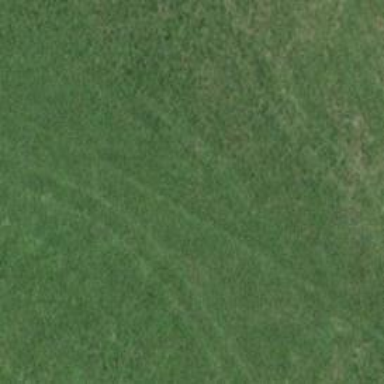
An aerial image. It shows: Path covered in grass.